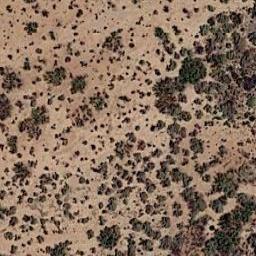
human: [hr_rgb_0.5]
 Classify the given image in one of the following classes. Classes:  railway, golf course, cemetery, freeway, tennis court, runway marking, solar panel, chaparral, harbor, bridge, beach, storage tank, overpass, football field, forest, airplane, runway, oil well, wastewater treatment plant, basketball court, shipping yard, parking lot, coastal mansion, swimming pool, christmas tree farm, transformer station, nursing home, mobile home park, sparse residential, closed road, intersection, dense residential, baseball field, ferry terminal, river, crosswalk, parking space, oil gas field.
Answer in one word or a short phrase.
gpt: chaparral